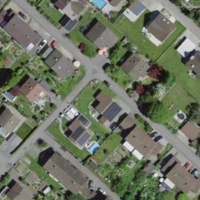
EUNIS habitat code: 54
Species observed at this site:
Circaea lutetiana
Luzula campestris
Geum rivale